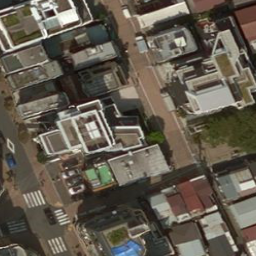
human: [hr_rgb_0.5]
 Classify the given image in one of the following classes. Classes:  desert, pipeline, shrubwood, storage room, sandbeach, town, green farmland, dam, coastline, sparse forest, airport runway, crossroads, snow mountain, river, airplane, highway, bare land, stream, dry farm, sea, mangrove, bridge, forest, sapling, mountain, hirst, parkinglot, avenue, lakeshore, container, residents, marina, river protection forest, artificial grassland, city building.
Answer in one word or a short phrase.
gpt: city building